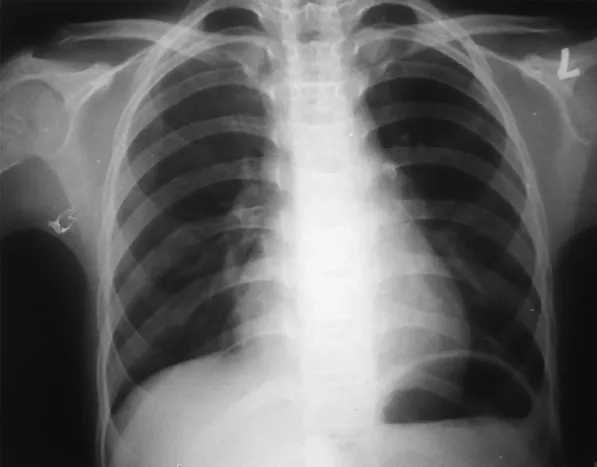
Radiograph showing cardiomegaly.
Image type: radiology (x_ray)